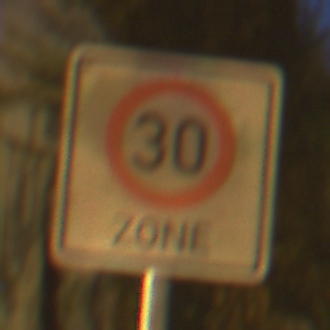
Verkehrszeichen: BeginnZone30
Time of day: Night
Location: Outdoor (Urban)
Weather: Clear
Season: NotSpecified
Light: Artificial